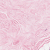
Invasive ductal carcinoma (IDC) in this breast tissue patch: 0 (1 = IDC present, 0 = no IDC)